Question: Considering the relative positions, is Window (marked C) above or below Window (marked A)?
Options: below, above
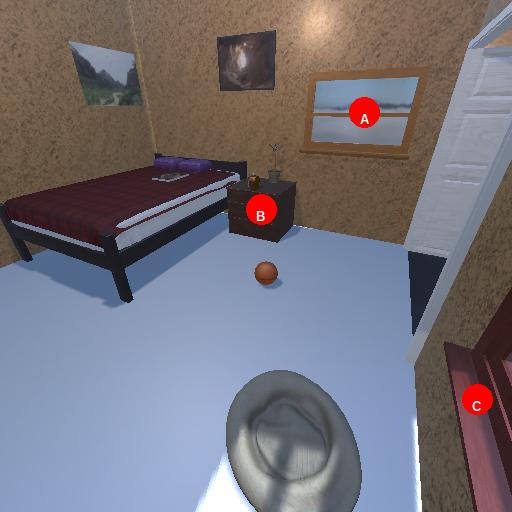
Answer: below